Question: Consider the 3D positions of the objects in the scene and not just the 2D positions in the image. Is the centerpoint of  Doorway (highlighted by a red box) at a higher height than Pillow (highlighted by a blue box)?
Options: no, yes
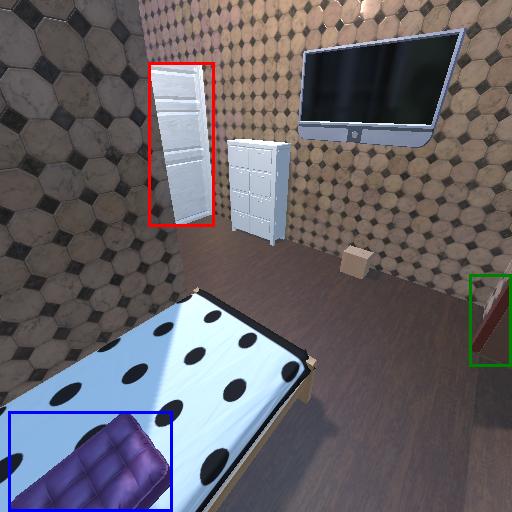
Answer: no